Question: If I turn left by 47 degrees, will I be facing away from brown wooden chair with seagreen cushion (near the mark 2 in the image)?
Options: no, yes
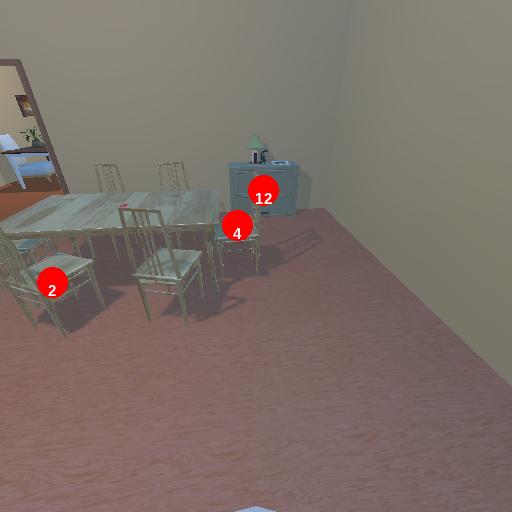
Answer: no